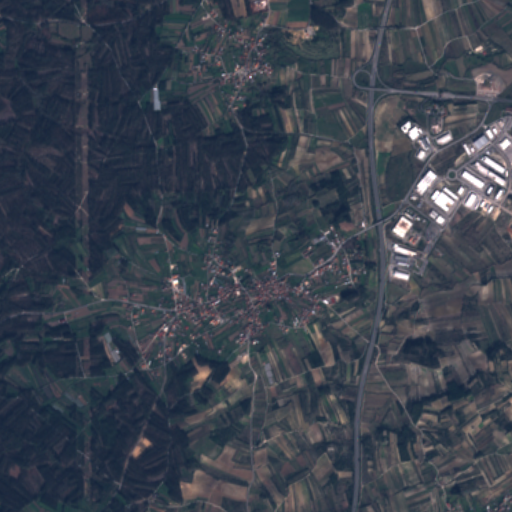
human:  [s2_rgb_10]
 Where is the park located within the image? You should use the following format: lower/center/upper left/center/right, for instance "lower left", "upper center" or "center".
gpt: The park is located in the upper center of the image.
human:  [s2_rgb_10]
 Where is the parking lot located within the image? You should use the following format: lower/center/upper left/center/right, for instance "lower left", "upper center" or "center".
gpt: The parking lot is located in the center right of the image.
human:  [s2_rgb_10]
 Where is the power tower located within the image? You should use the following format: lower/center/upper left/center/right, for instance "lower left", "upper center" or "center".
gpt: The power tower is located in the left of the image.
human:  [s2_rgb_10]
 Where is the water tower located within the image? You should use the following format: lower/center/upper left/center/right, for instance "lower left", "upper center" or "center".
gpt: The water tower is located in the lower left of the image.
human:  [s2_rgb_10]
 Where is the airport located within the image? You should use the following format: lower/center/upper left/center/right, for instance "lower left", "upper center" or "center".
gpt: There is no airport in the image.